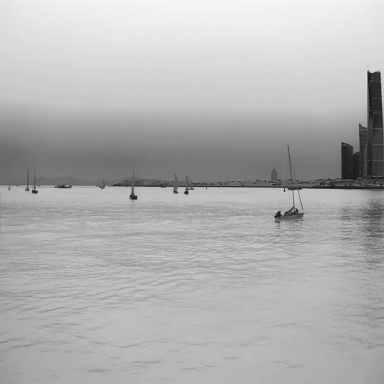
There are three canoes in the infrared image.